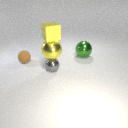
small brown rubber sphere to the left of large green metal sphere